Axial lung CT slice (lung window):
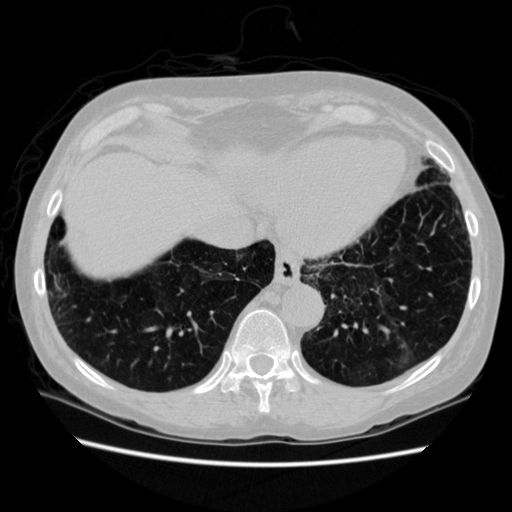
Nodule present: no